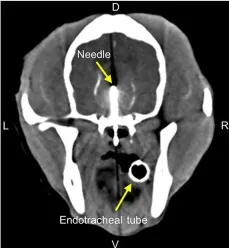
Diagnostic imaging and intratumoral holmium-166 microspheres treatment of a 10-year-old Jack Russell Terrier with a pituitary tumor. (E) CT of the skull shows the needle as an imaging artifact with the needle tip in the tumor center.
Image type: radiology (ct)